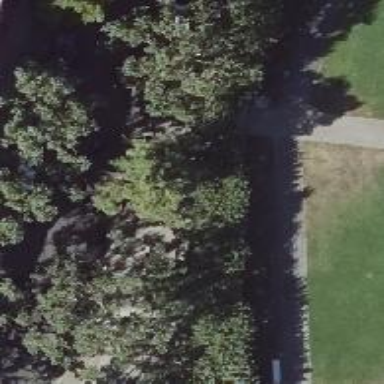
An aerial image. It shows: Avenue lined with deciduous broadleaved trees.